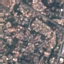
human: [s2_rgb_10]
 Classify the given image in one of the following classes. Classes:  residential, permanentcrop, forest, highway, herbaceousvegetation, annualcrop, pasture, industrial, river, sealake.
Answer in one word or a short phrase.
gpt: Residential